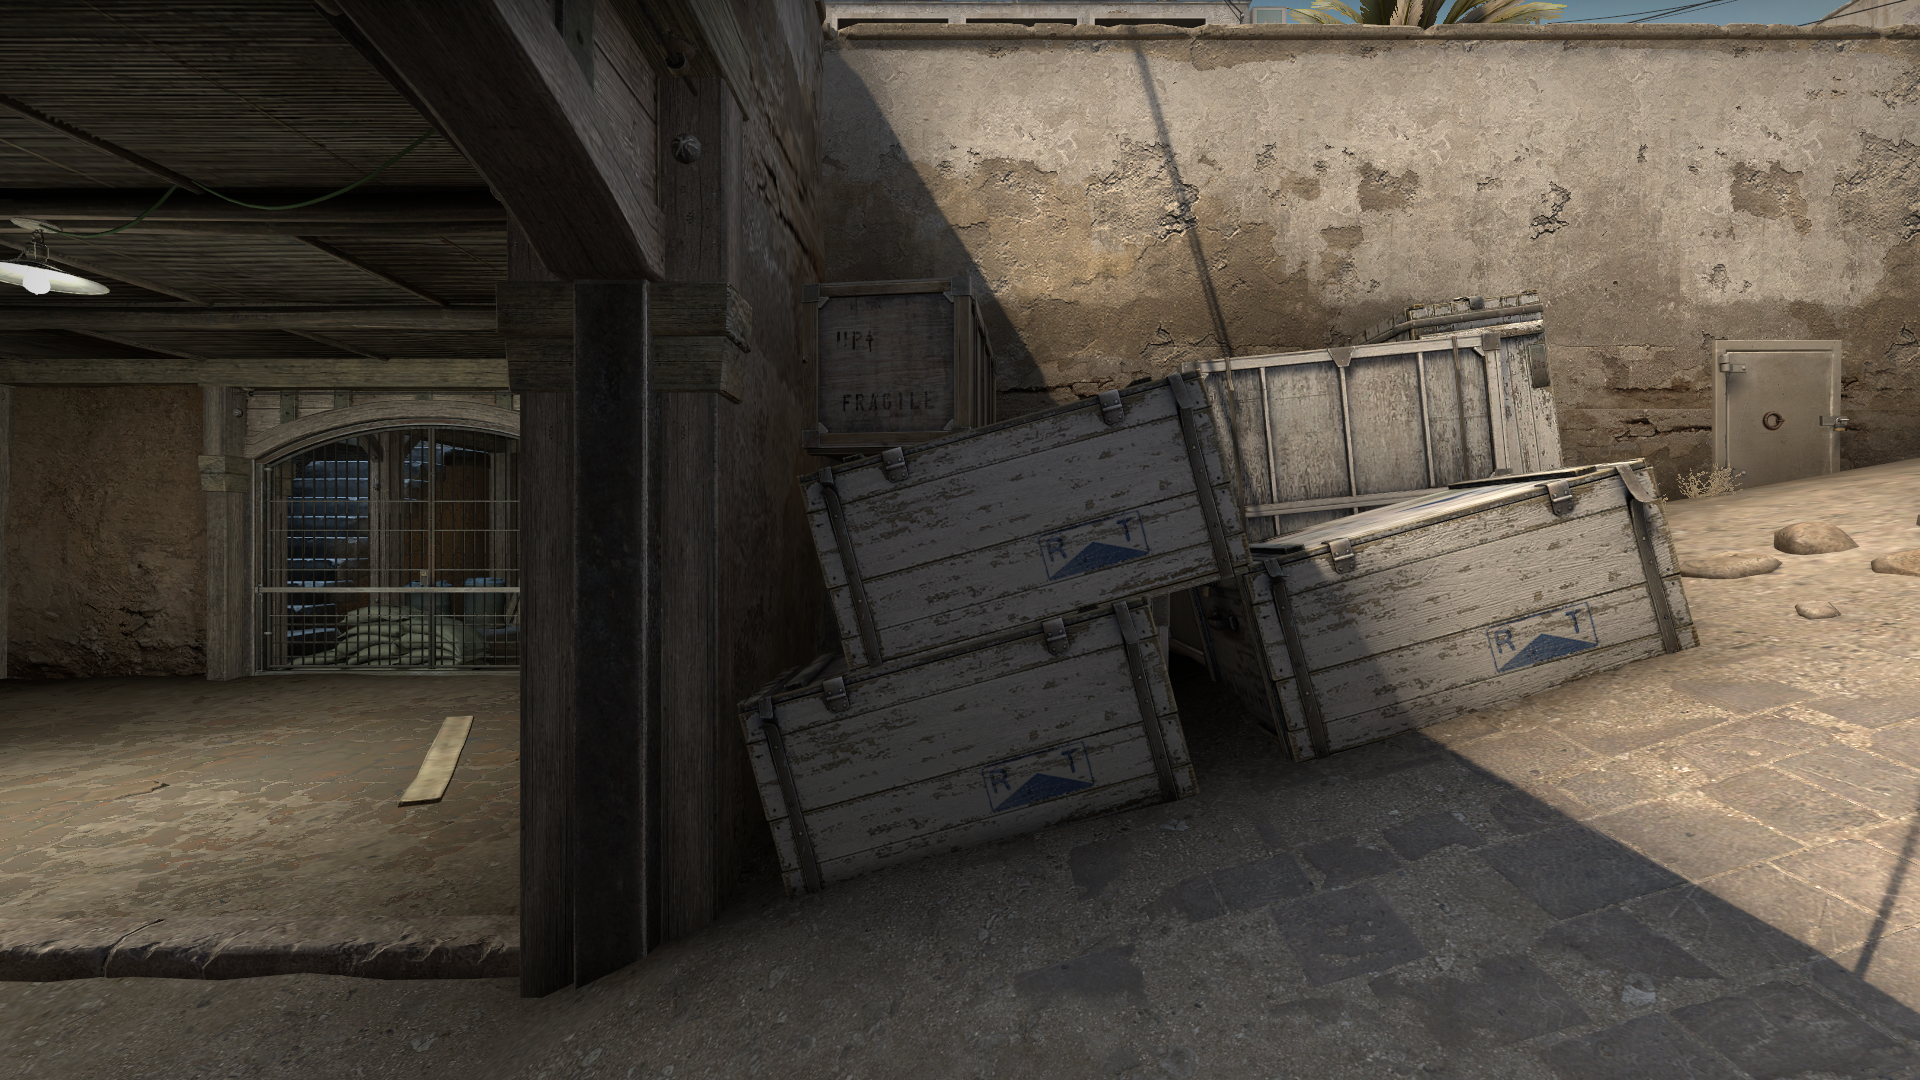
Map: de_dust2